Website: ulta-beauty
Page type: billing-address
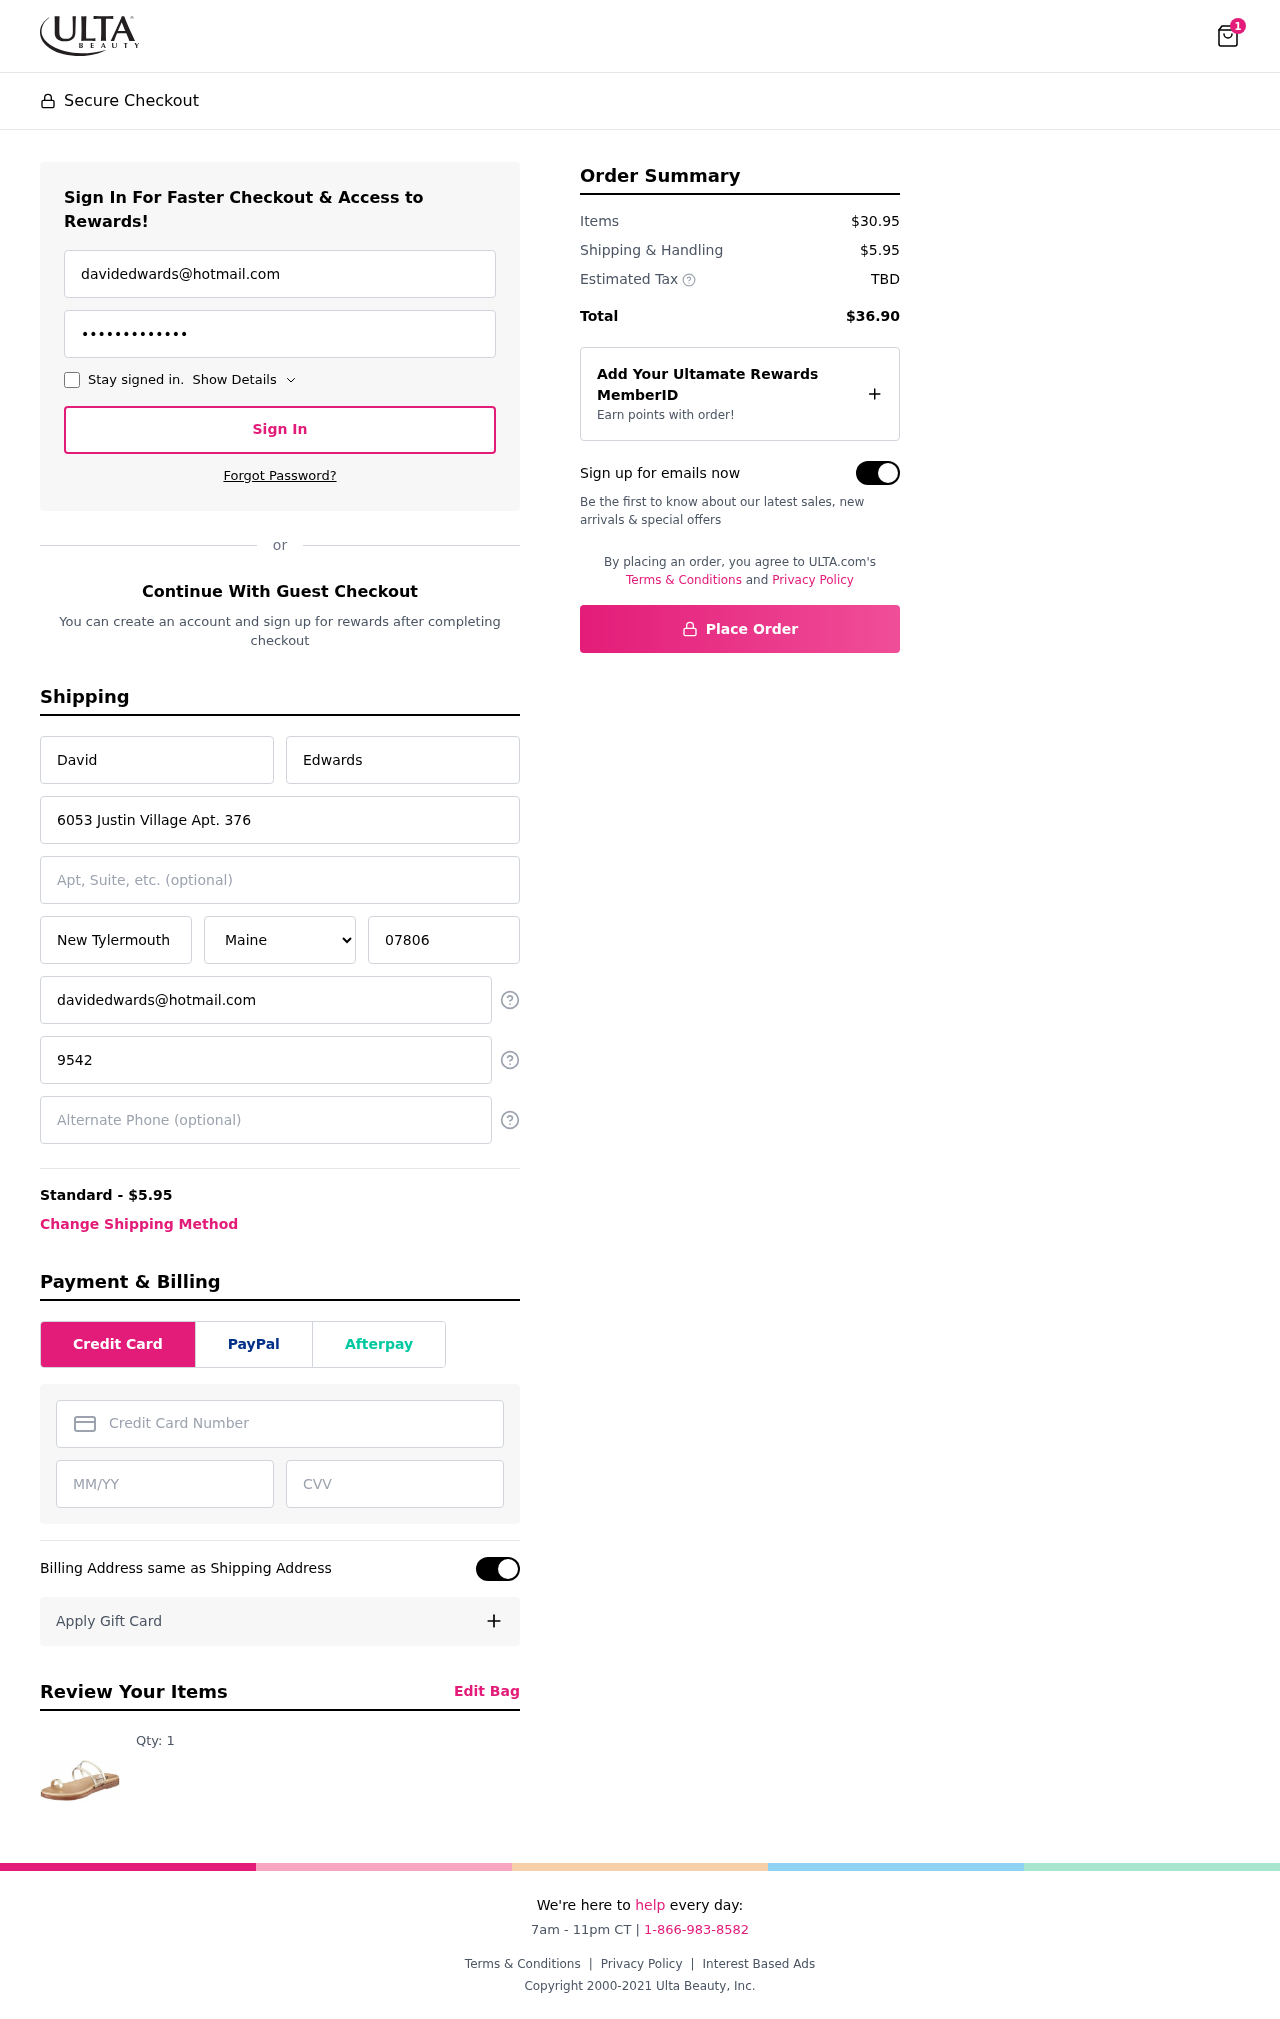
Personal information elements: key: PII_STATE
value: Maine
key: PII_EMAIL
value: davidedwards@hotmail.com
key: PII_FIRSTNAME
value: David
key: PII_LASTNAME
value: Edwards
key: PII_STREET
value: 6053 Justin Village Apt. 376
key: PII_CITY
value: New Tylermouth
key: PII_POSTCODE
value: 07806
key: PII_PHONE
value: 9542029157
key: PII_ALT_PHONE
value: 9208549749
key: PII_CARD_NUMBER
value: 6011 9886 9980 7418
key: PII_CARD_EXPIRY
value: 01/30
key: PII_CARD_CVV
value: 675
Product elements: key: PRODUCT1_QUANTITY
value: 1
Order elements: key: ORDER_NUM_ITEMS
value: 1
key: ORDER_SHIPPING_COST
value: $5.95
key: ORDER_SUBTOTAL
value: $30.95
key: ORDER_TOTAL
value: $36.90